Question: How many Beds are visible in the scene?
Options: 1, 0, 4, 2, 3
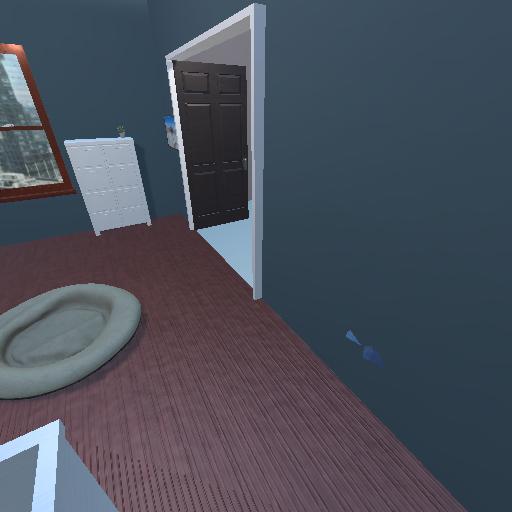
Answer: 1